Aerial crown-view tile of a tropical tree (Barro Colorado Island, Panama), acquired 20240716:
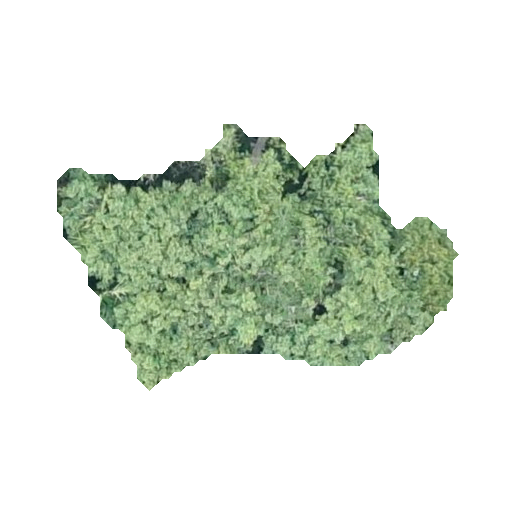
Species: Apeiba tibourbou
GBIF accepted scientific name: Apeiba tibourbou
Crown area: 107.044 m²